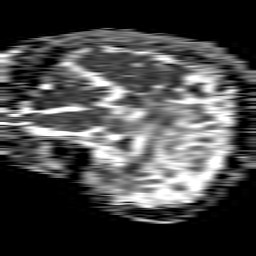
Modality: ADC
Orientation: sagittal
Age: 34
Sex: female
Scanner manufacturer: philips
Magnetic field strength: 1.5 T
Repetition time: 4.6 s
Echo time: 0.09059 s